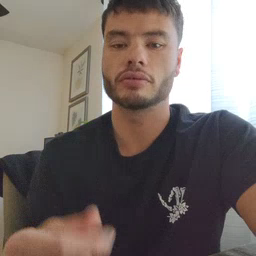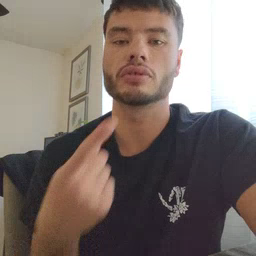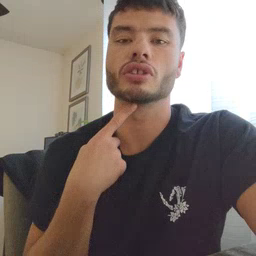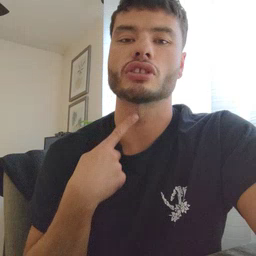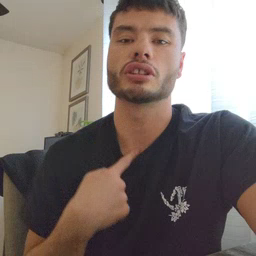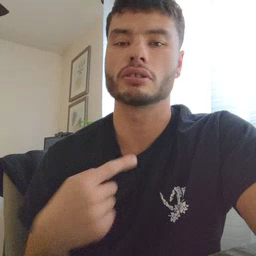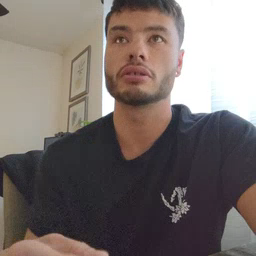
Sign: thirsty